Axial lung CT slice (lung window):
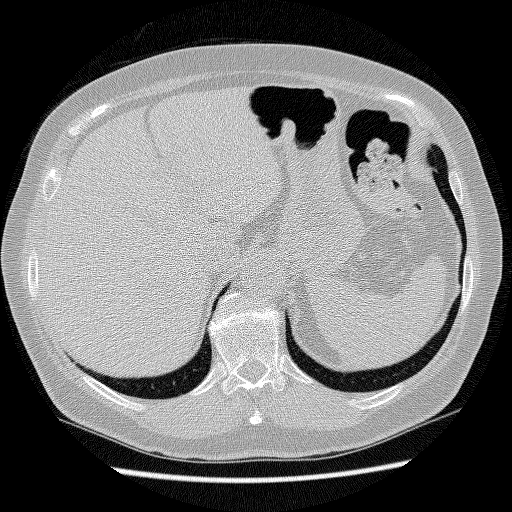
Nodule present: no